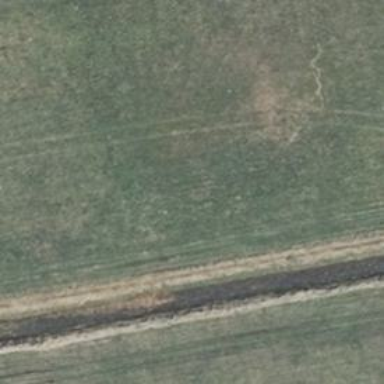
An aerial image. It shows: Minor power line.